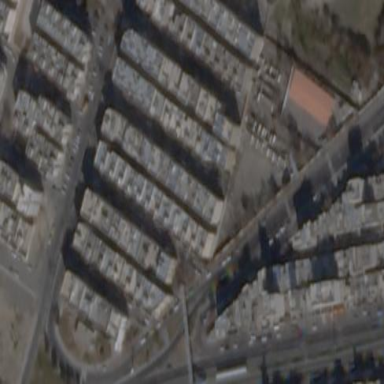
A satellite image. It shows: View of apartment building.